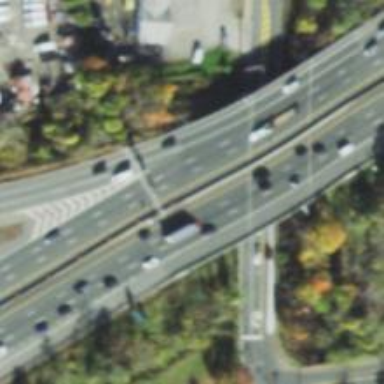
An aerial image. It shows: Asphalt bridge over motorway.